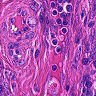
Metastatic tissue present: no